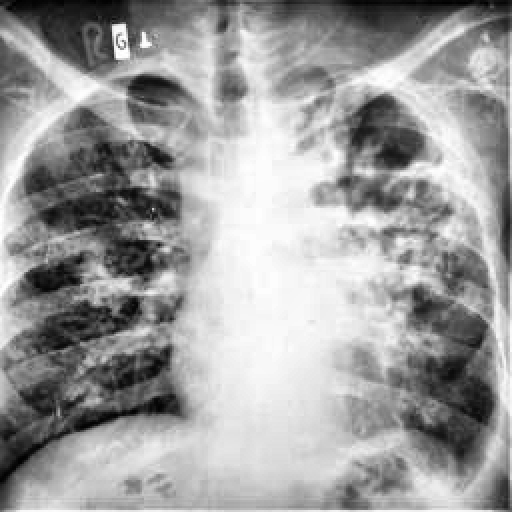
Finding: TUBERCULOSIS